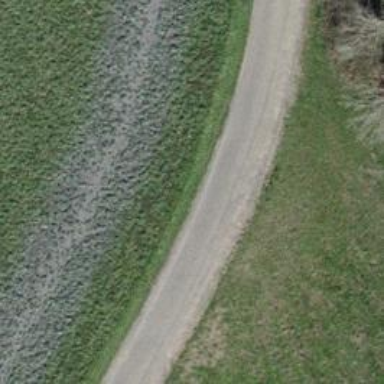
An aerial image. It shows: Well-maintained agricultural track with grade1 tracktype.